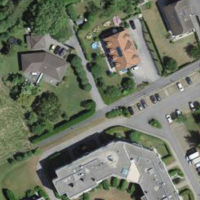
EUNIS habitat code: 55
Species observed at this site:
Sambucus nigra